RGB frame:
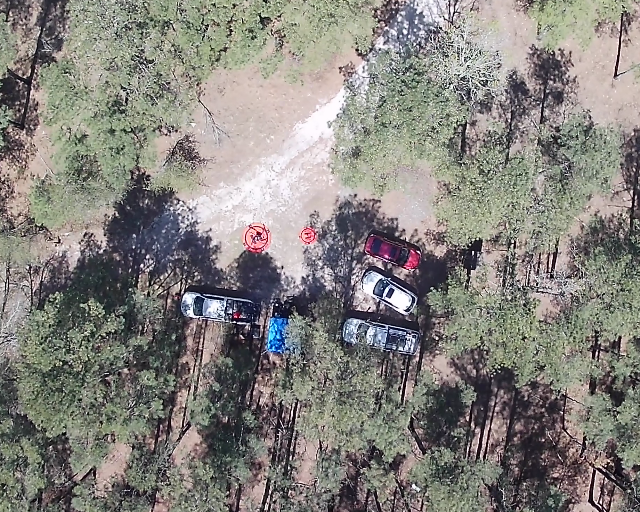
Thermal frame:
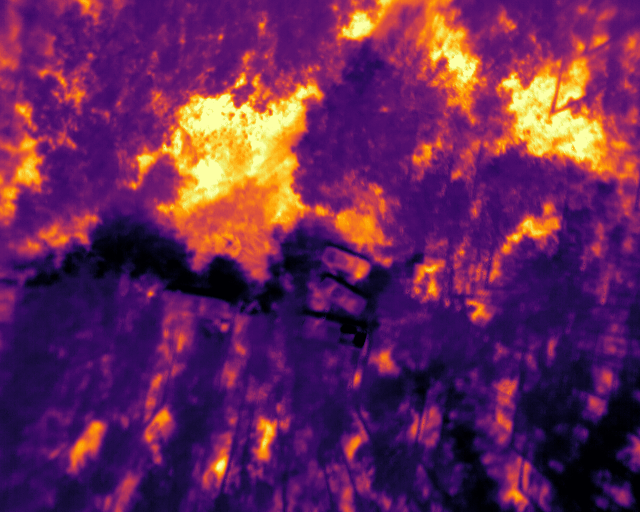
Captured: 2026-02-27 02:42:50
Pixels at or above 80 °C: 0 (fraction of frame: 0)